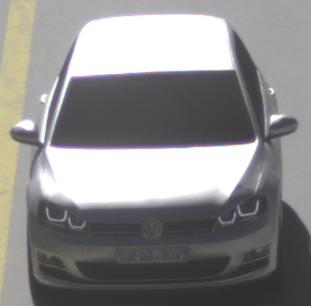
Make: VW
Model: Golf 1.2 TSI BMT
Detailed model: Golf (VII)
Model produced from: 2012/11
Model produced until: 2014/05
Doors: 3
Color: white
Road condition: dry road
Daytime: morning or afternoon
Contrast: high contrast